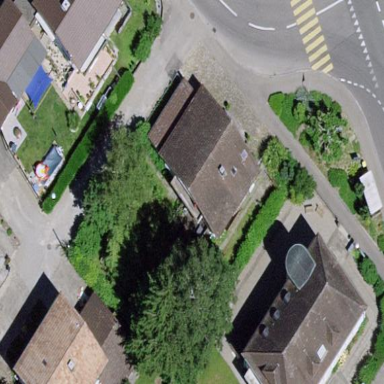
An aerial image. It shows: Residential building.